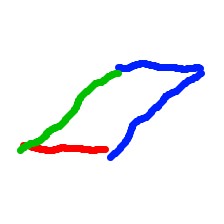
Shape: parallelogram